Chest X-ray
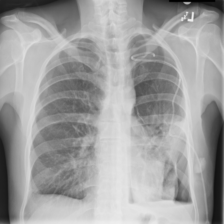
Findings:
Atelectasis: negative
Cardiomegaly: negative
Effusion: negative
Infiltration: negative
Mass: negative
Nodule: negative
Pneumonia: negative
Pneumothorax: positive
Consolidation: positive
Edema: negative
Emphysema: negative
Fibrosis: negative
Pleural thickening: negative
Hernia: negative